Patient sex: F
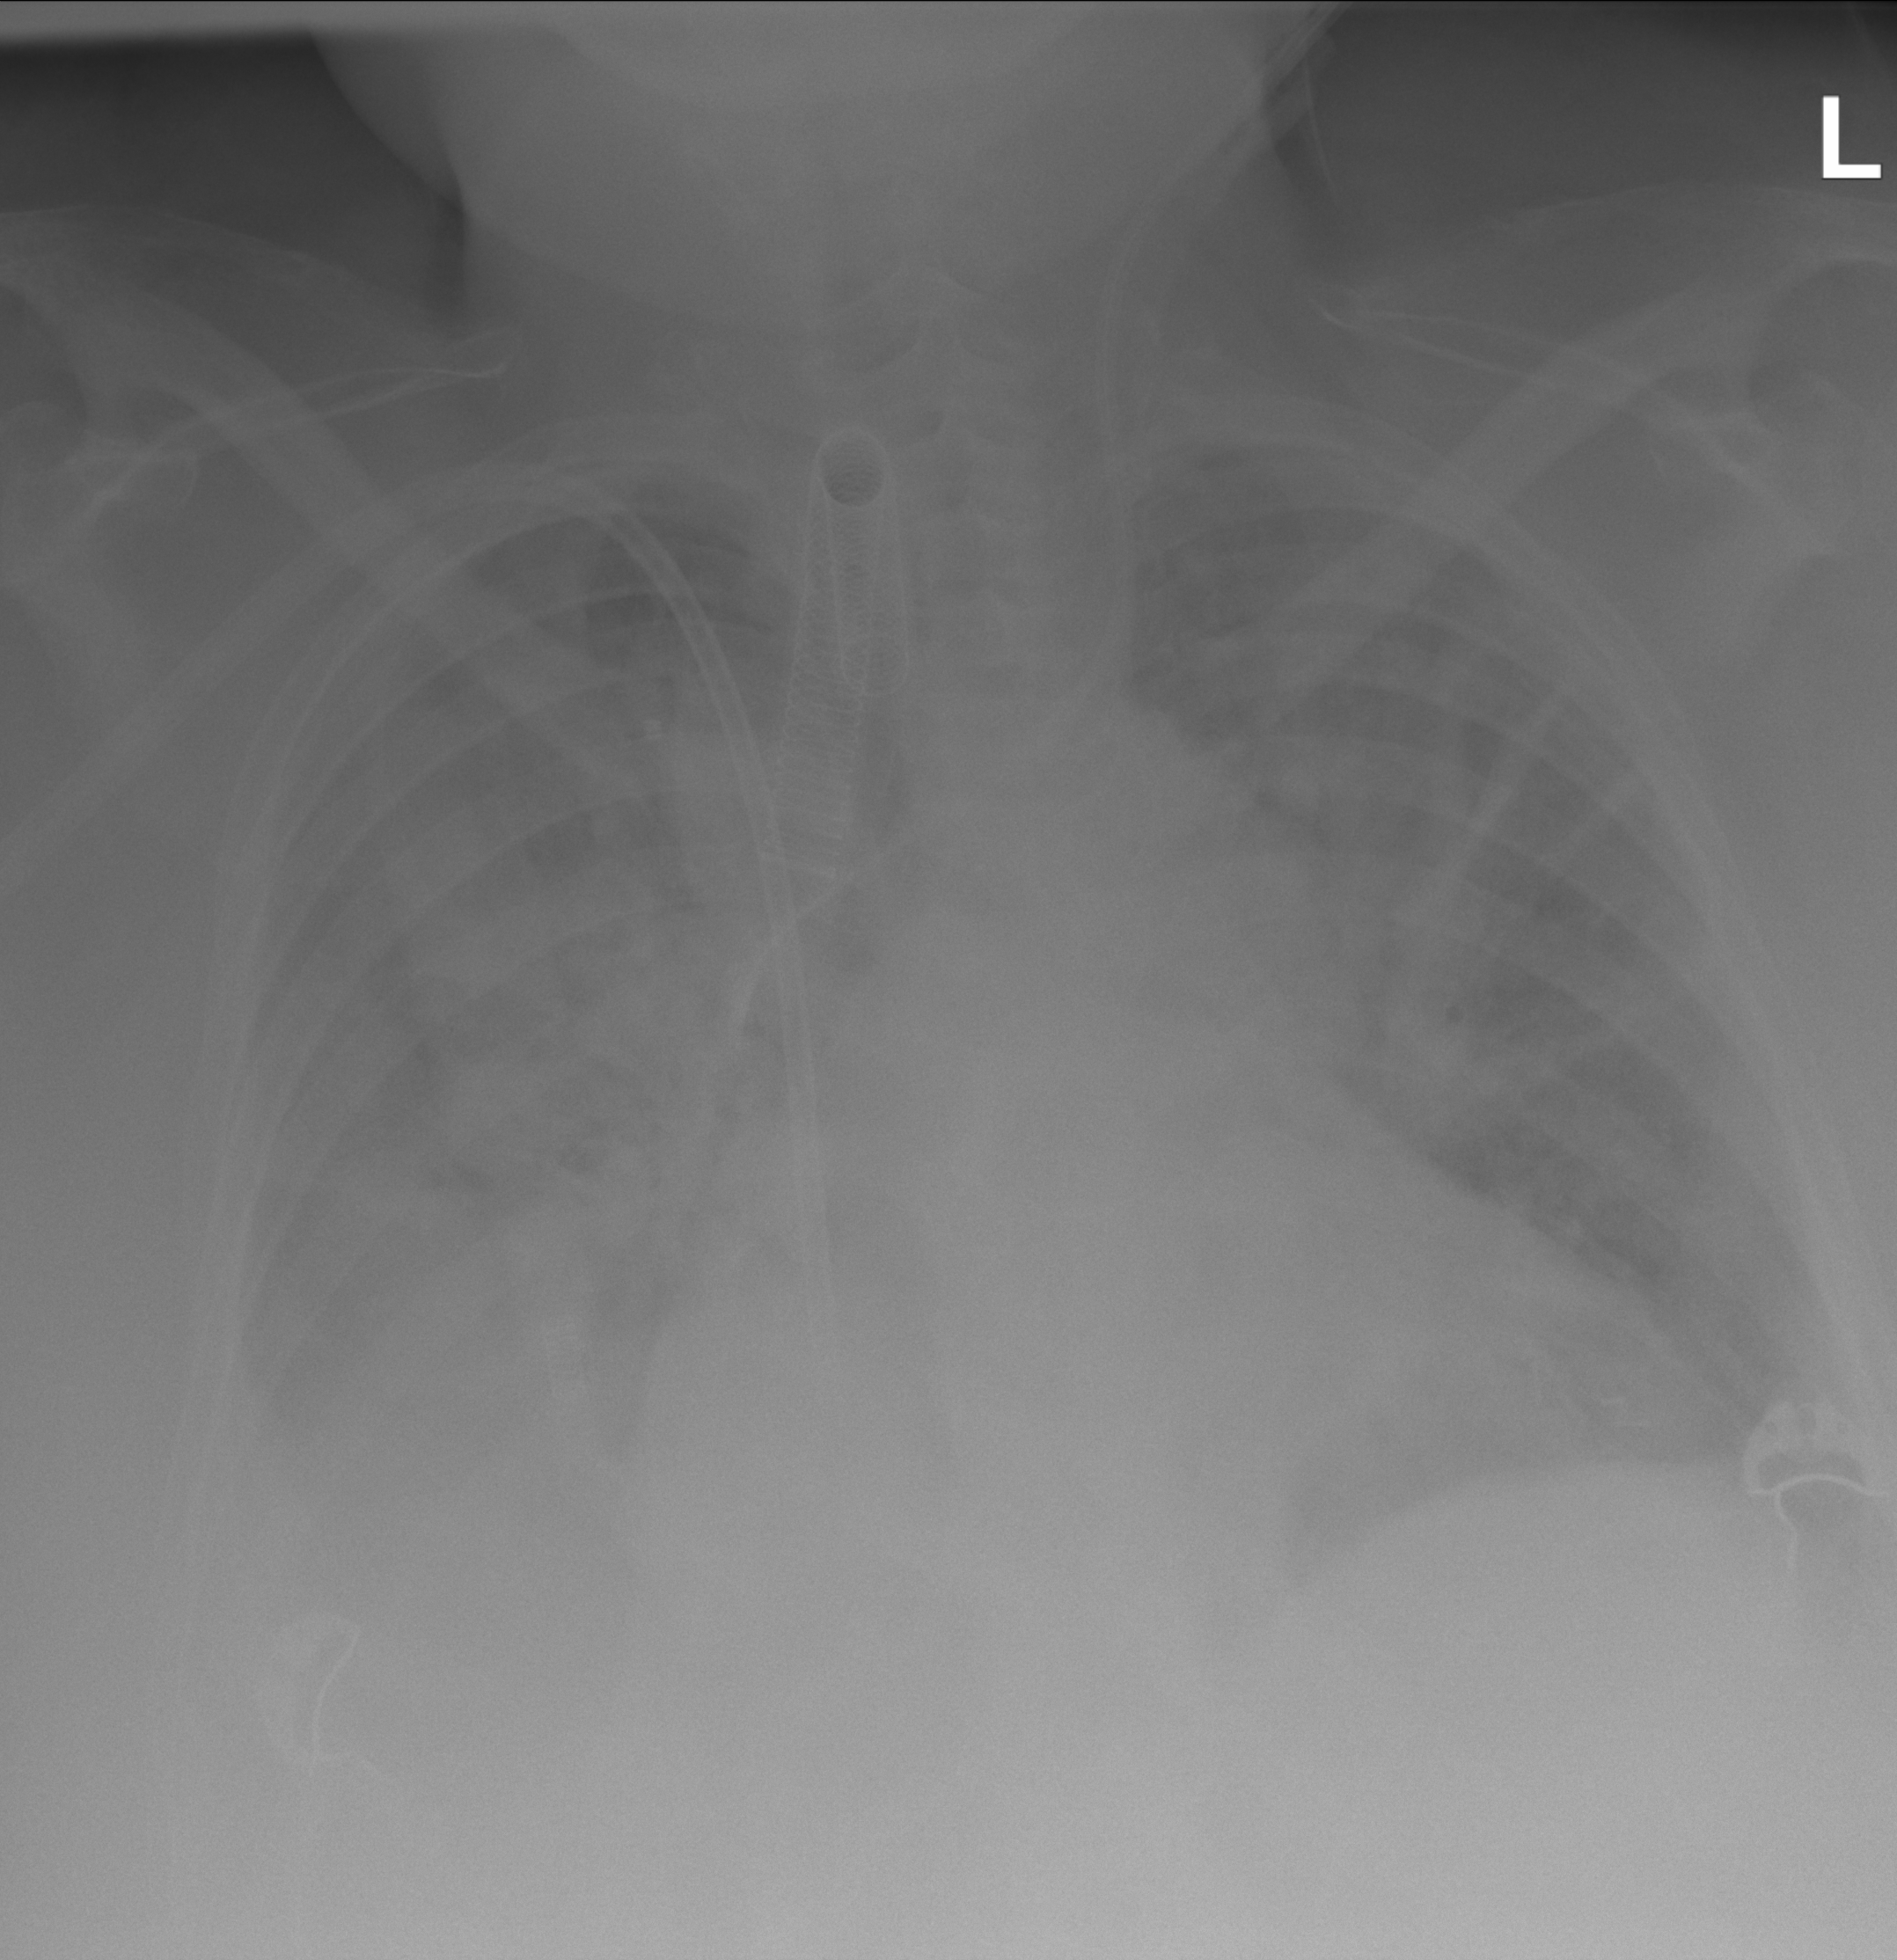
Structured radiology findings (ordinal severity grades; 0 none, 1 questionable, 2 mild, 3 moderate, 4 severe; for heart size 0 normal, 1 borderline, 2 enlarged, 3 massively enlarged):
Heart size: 2
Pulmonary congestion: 2
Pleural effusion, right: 3
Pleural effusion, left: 1
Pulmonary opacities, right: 3
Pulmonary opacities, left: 2
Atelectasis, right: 3
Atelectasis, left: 3